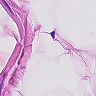
Metastatic tissue present: no